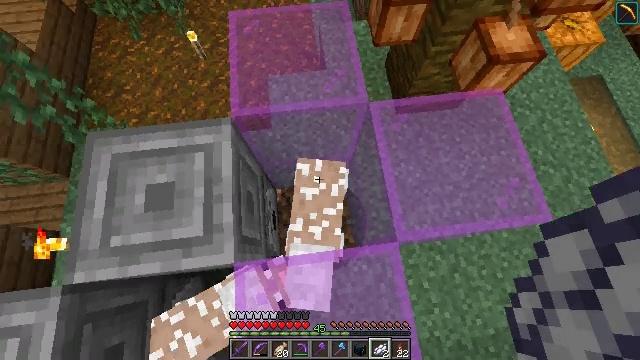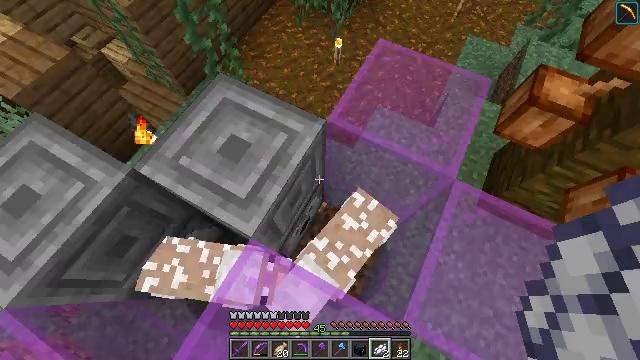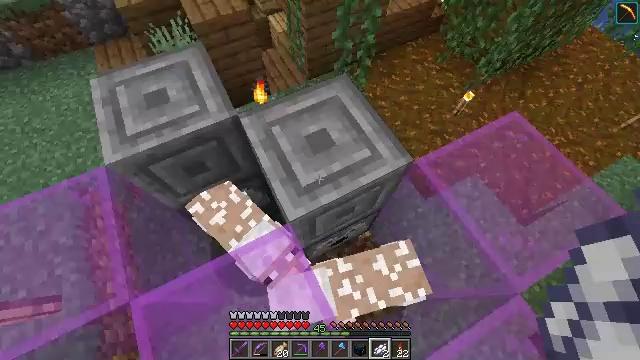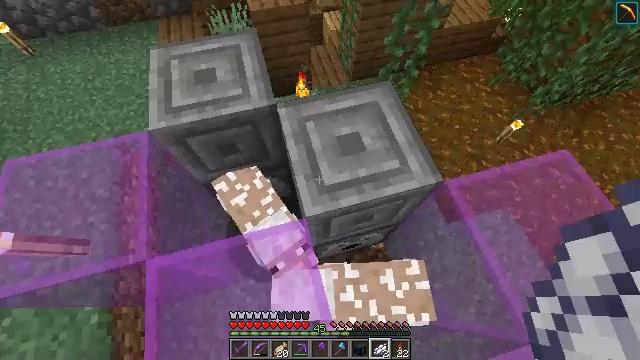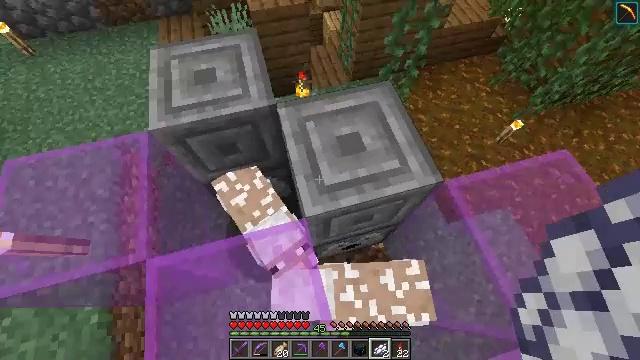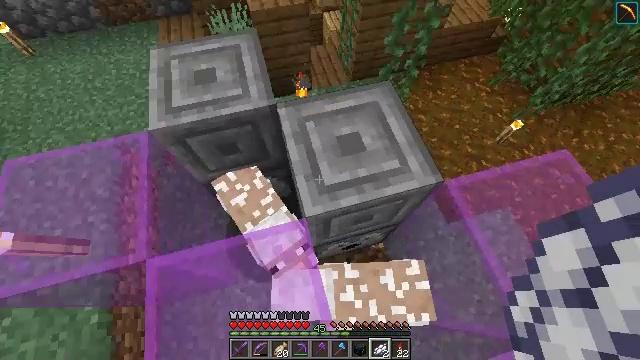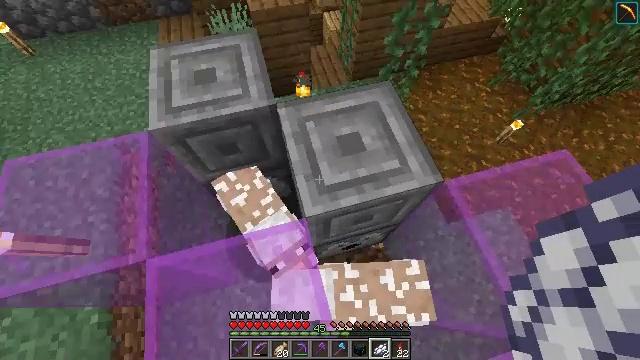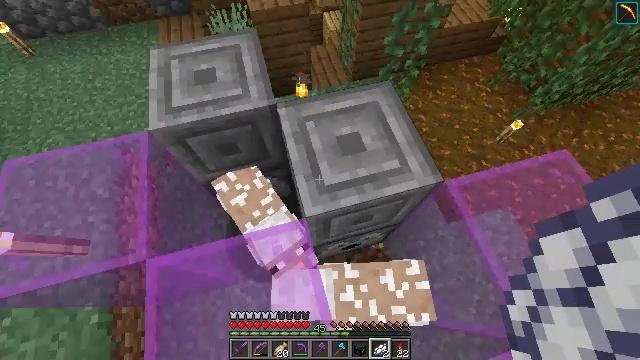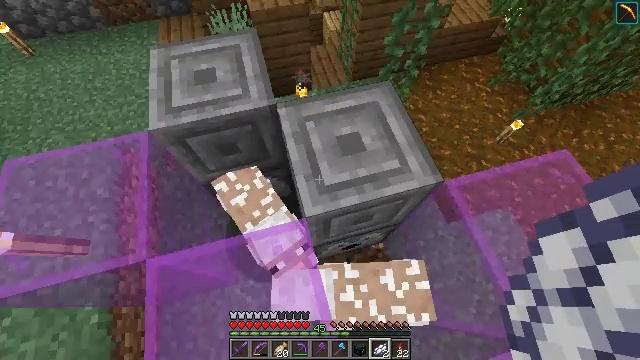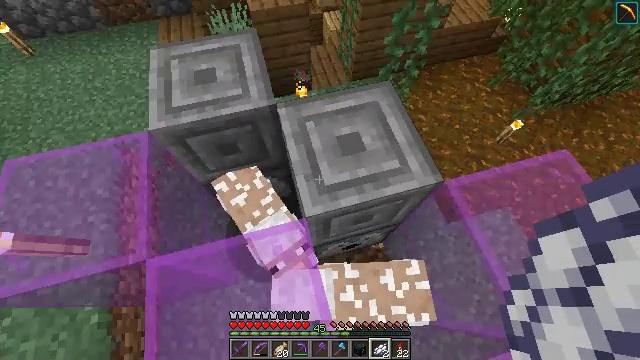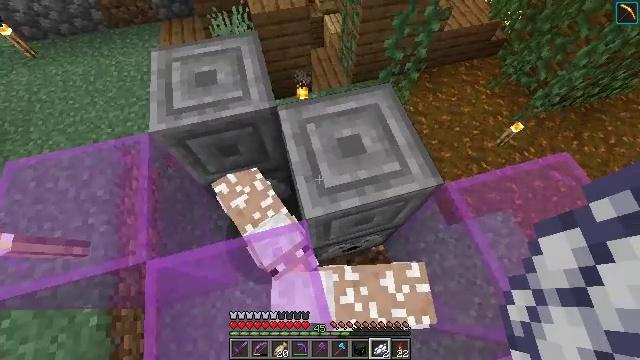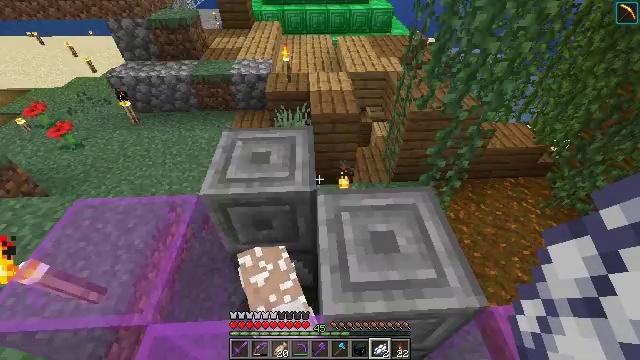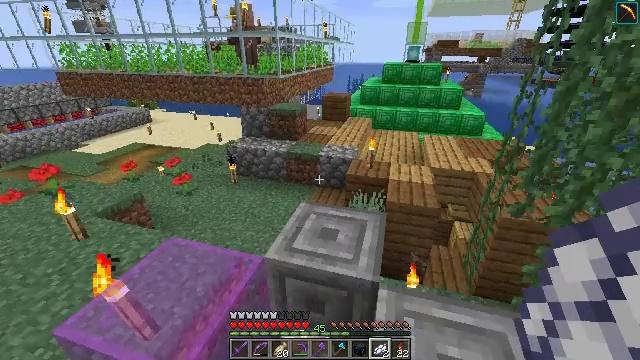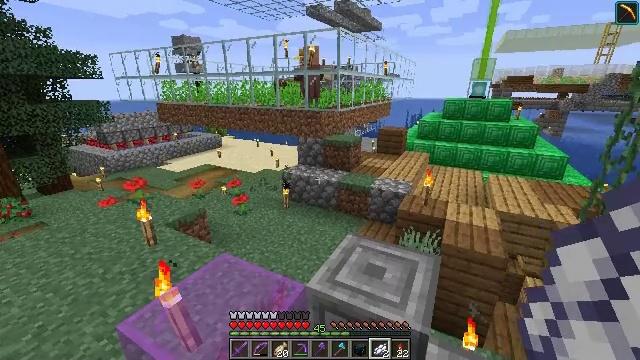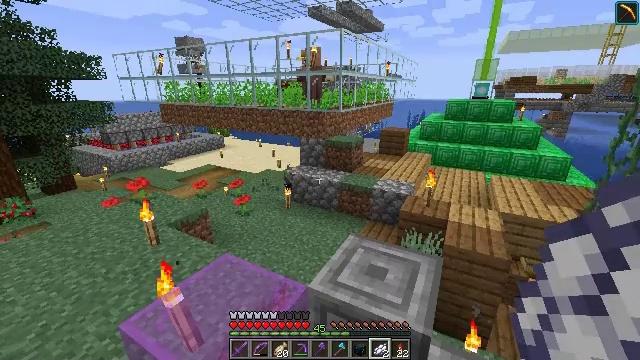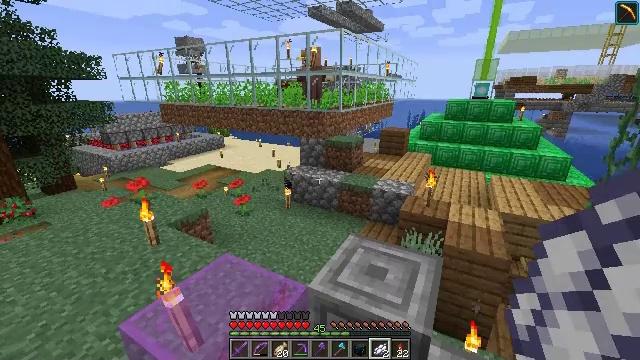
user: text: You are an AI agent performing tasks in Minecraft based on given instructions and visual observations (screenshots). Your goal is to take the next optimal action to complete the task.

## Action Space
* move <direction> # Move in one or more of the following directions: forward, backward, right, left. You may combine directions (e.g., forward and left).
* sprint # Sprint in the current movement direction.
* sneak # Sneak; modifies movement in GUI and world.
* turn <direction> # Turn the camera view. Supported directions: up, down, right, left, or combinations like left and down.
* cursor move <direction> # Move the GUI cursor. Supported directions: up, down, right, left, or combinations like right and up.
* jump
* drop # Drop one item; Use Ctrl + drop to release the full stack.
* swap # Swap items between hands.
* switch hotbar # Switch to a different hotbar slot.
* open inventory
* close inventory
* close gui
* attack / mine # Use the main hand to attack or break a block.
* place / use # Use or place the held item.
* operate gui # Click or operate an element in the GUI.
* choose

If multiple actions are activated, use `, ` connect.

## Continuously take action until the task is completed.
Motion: motion action
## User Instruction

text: drop white dye
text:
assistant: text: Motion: turn left and up
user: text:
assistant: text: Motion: turn left and up
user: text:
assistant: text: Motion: turn left
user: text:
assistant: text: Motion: no_op
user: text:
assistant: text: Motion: no_op
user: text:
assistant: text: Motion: no_op
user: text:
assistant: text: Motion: no_op
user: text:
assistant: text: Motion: no_op
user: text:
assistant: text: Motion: no_op
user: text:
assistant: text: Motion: no_op
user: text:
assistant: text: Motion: turn left and up
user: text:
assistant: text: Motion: turn left and up
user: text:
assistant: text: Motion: turn left and up
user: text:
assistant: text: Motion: no_op
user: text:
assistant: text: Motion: no_op
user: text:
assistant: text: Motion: no_op
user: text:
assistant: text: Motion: no_op
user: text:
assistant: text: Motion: no_op
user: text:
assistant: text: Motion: no_op
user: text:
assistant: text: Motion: no_op
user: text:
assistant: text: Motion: no_op
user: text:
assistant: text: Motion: no_op
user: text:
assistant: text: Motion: no_op
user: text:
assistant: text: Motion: no_op
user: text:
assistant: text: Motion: no_op
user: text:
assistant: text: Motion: no_op
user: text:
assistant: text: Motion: no_op
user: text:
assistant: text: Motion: no_op
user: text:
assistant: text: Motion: no_op
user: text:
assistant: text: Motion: no_op